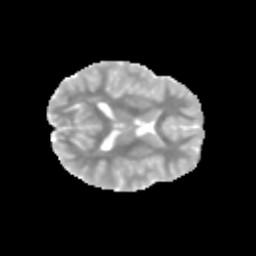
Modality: MD
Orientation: axial
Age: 11
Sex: female
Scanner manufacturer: siemens
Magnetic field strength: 3 T
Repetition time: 3.8 s
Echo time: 0.07 s